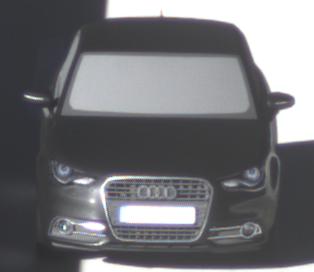
Make: Audi
Model: A1 Sportback 1.2 TFSI
Detailed model: A1 (8X) Sportback
Model produced from: 2012/03
Model produced until: 2014/11
Doors: 5
Color: black
Road condition: dry road
Daytime: morning or afternoon
Contrast: high contrast